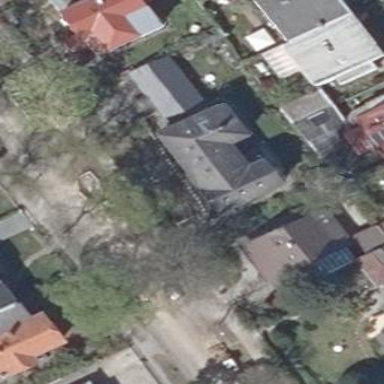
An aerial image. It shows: Detached building.